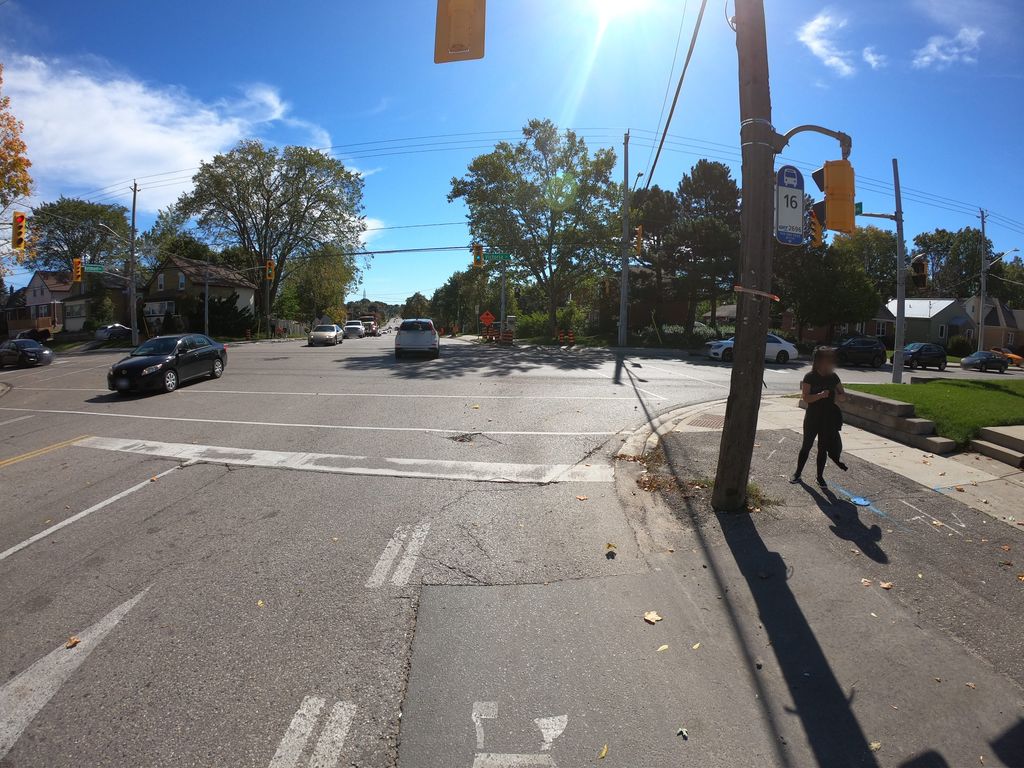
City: kitchener-waterloo